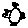
Label: bird